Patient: sex F, age 77
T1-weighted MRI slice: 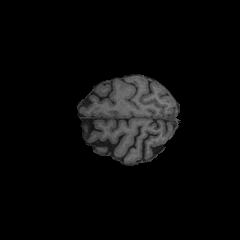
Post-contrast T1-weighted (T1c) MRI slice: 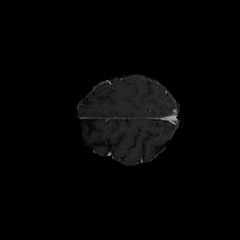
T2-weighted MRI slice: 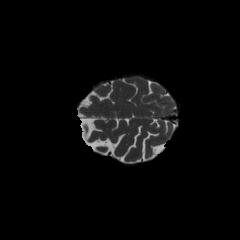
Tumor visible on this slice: no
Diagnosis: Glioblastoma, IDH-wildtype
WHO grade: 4